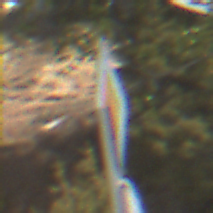
Verkehrszeichen: Vorfahrtsstrasse
Zusatzzeichen unten: EndeGeschwindigkeit50
Umgebung: Outdoor, Nature
Tageszeit: Midday
Wetter: PartlyCloudy
Licht: Natural
Jahreszeit: NotSpecified
Kontrast: HighContrast